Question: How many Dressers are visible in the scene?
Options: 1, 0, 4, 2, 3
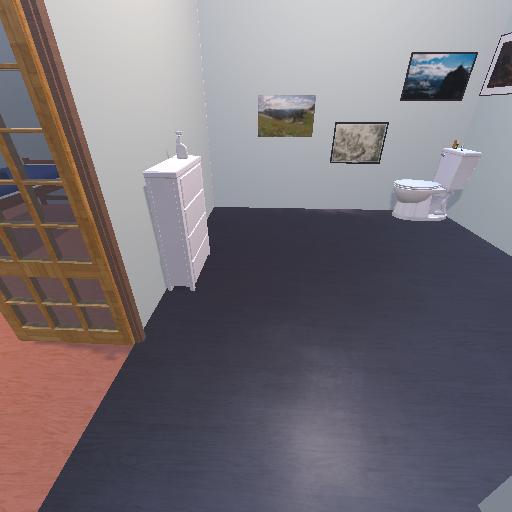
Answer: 1